Question: I'm still really a amateur in IIS and I want to be able to block out this file (favicon.ico) from beeing requested.
I don't know where to go from this screen:

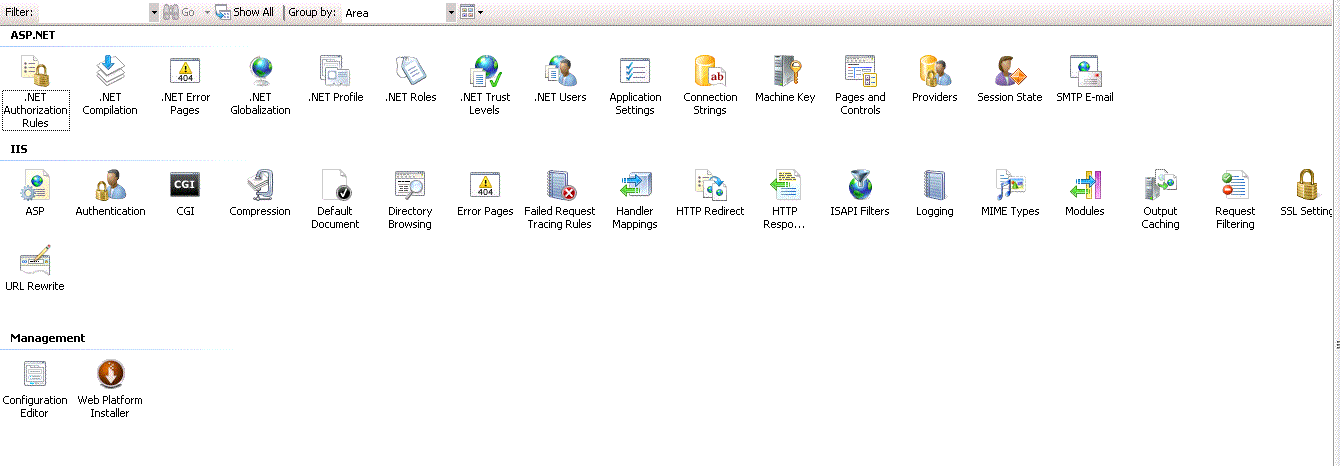
Answer: You can't block something from being requested but you can deny the response. In the section of your screenshot click on . Then click the tab and add a rule such as '/favicon.ico'. This will force IIS to return a 404 for that URL.